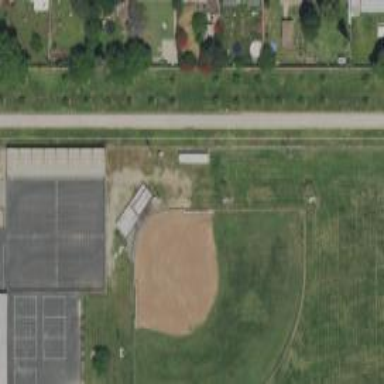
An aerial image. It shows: Baseball pitch for leisure land activities.